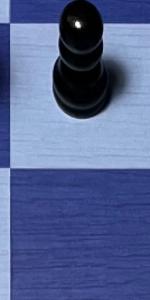
Label: Empty